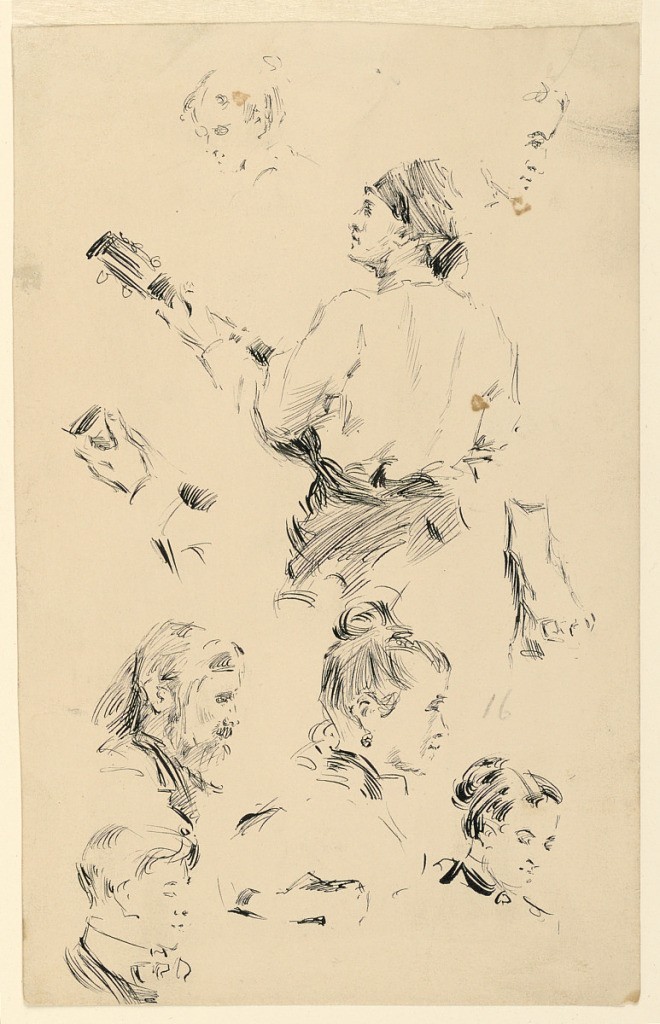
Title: Sketches of Heads, a Hand, a Foot, and a Musician
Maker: George Charles Aid, American, 1872–1938
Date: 1890–1900
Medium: Pen and black ink on cream wove paper
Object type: Drawing
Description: In the center, a young man, wearing a kerchief on his head, is seen from the back playing a guitar. Additional sketches of six heads, the musician's left hand, a foot, and a shoe.